Breast ultrasound image
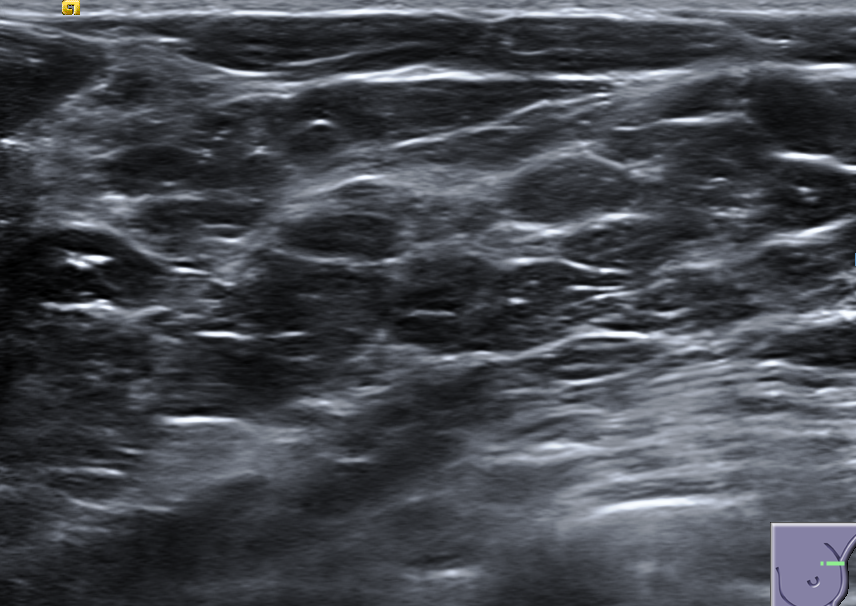
Diagnosis: normal